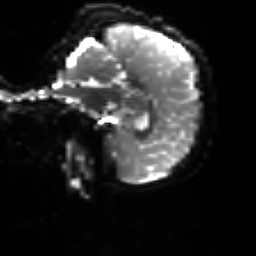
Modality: sbref
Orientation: sagittal
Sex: male
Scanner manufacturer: siemens
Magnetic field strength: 3 T
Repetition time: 5 s
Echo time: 0.071 s